Question: I'm attempting to build the below circle with embedded logos and text. I've been using Bootstrap for responsiveness, and this piece needs to follow suit. I'm currently running into a couple issues:
1) Text stays on 1 line and does not wrap when there are multiple sentences
2) Can't embed the necessary logos or button
Also below is the HTML & CSS

'''
.circle {
width: 100%;
border-radius: 50%;
text-align: center;
font-size: 12px;
padding: 50% 0;
line-height: 0;
position: relative;
background: #38a9e4;
color: white;
font-family: Helvetica, Arial Black, sans;
}
'''
'''
<link href="https://maxcdn.bootstrapcdn.com/bootstrap/3.2.0/css/bootstrap.min.css" rel="stylesheet" />
<div class="row">
<div class="col-md-4 col-md-offset-4">
<div class="circle">
Text text text
</div>
</div>
</div>
'''
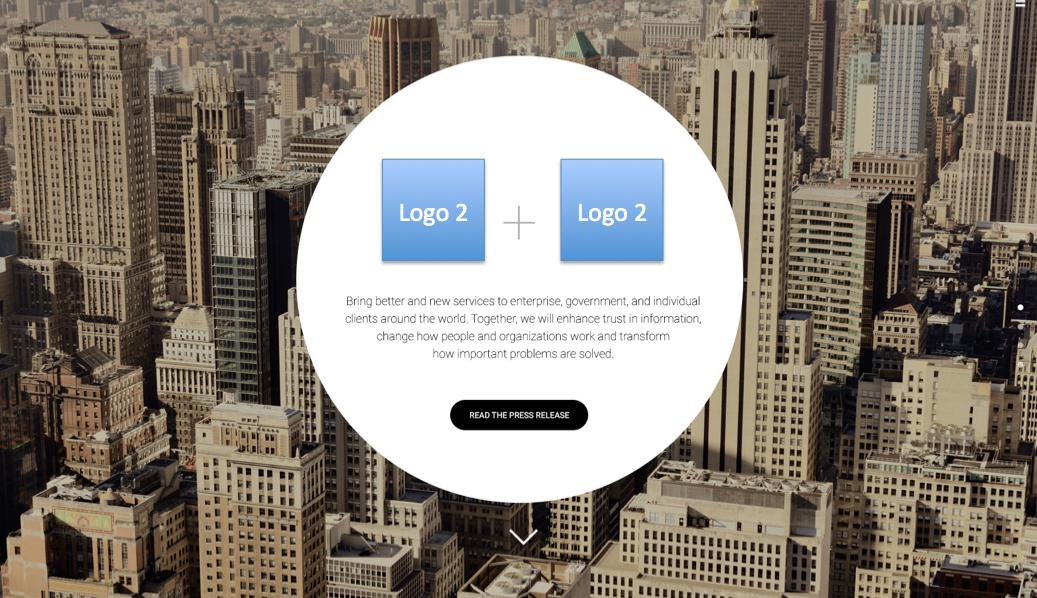
Answer:
You didn't say what you wanted to be done on smaller viewports. Here it stacks and centers since the content can't fit a circle without being very tiny and not good looking on smaller viewports.
<URL>
'''
body {
background: #777;
padding: 5% 0;
}
.feature {background:pink;padding:10% 0}
.circle .btn {
border-radius: 40px;
background: #000;
border: #000;
}
.circle {
width: 100%;
padding: 10%;
background: white;
border-radius: 50px;
}
.circle-wrapper {
margin: 0 5%;
position: relative;
}
.circle .list-inline {
font-size: 0px;
margin: 0;
}
.circle .list-inline li {
font-size: 20px;
display: block;
}
.circle p {
padding-top: 10%;
margin: 0;
}
@media (min-width:460px) {
.circle .list-inline li {
font-size: 50px;
display: inline-block;
}
.circle-wrapper {
max-width: 450px;
position: relative;
margin:0 auto;
}
.circle {
height: 0px;
padding: 50%;
border-radius: 50%;
}
.circle > div {
position: absolute;
text-align: center;
left: 10%;
right: 10%;
top: 50%;
-webkit-transform: translateY(-50%);
-ms-transform: translateY(-50%);
transform: translateY(-50%);
top:20%\9; /* ie8 hack test this out it's a guess */
}
}
'''
'''
<section class="feature">
<div class="circle-wrapper">
<div class="circle text-center">
<div>
<ul class="list-inline">
<li><img src="http://placehold.it/100x100/OOO/FFFFFF&text=image+1" alt=""></li>
<li class="plus">+</li>
<li><img src="http://placehold.it/100x100/OOO/FFFFFF&text=image+2" alt=""></li>
</ul>
<p>content goes herecontent goes herecontent goes herecontent goes herecontent goes herecontent goes herecontent goes herecontent goes here goes herecontent goes herecontent goes here</p>
<p><a href="#" class="btn btn-primary">Button Goes Here</a></p>
</div>
</div>
</div>
</section>
'''